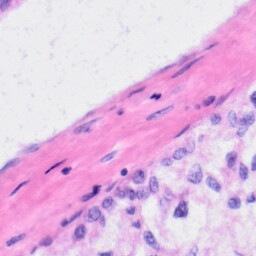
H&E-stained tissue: Liver